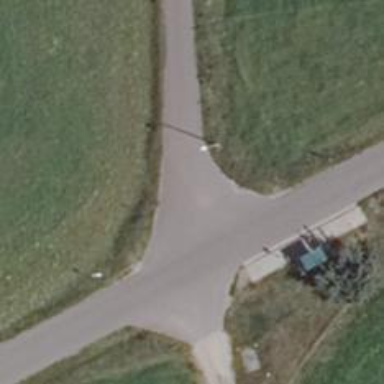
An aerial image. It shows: Road with "give way" sign.